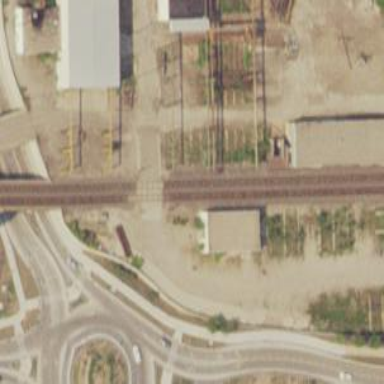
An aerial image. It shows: Railway level crossing.